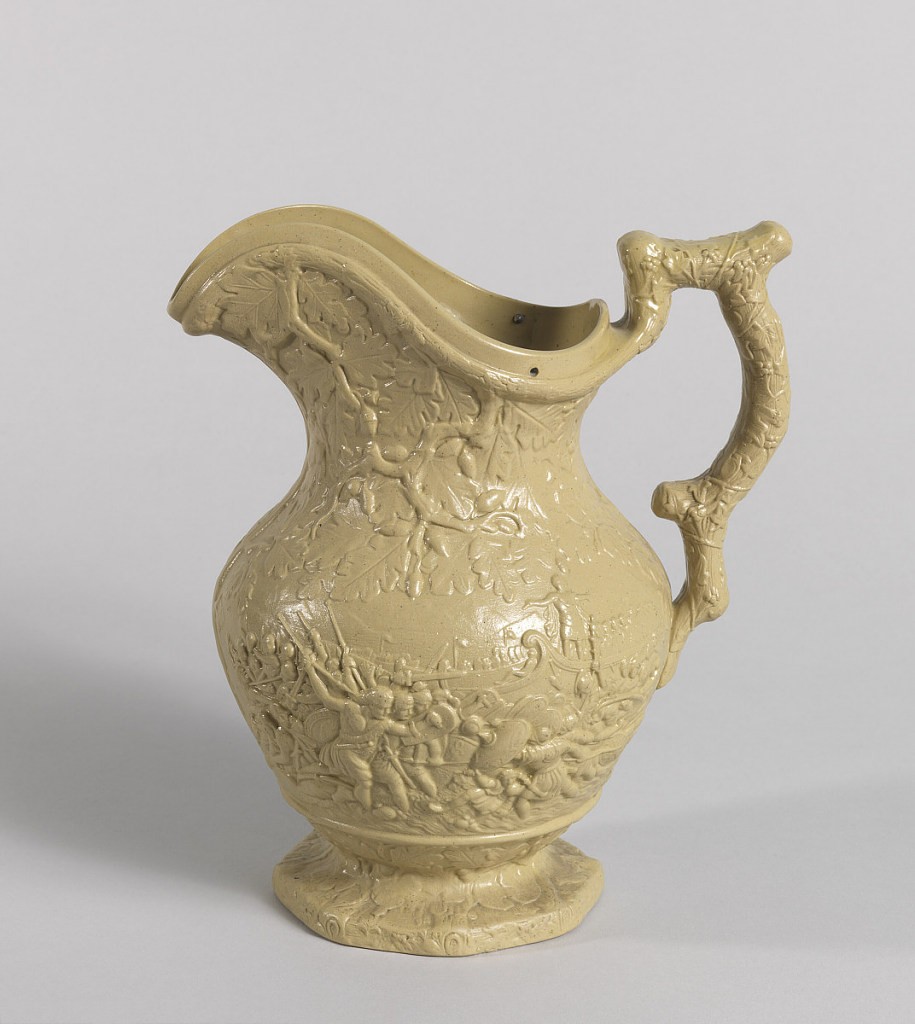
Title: Pitcher
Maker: Charles Meigh, English, active 1812 – 1861
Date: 19th century
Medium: Stoneware
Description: Green putty colored bulbous pitcher with scene in relief depicting Roman style battle.